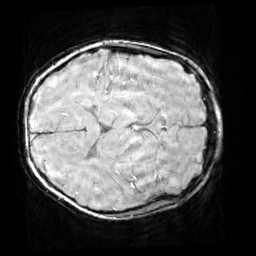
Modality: SWI
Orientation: axial
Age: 11
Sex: male
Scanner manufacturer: siemens
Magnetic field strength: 3 T
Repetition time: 0.027 s
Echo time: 0.02 s